Question: Drop Down navigation that I have created makes the text in li to go outside the li boundary rather than making second line.
How can I achieve so that li text goes down to next line ?

and here is my code
'''
#navigationSecond ul li ul{
visibility:hidden;
position:absolute;
width:182px;
list-style:none;
top:38px !important;
height:auto;
border-top:2px #FFF solid;
background:#FFF;
'''
}
# navigationSecond ul li ul li{
'''
float:none;
border-radius:6px;
padding:10px 0px 10px 0px;
border:#FFF 1px solid;
margin:0 !important;
height:auto;
'''
}
# navigationSecond ul li ul li a{
'''
display:block;
padding:0px 0px 0px 20px;
color:#000;
font-weight:bold;
font-size:13px;
text-shadow:#FFF 0px 1px 0px;
text-decoration:none;
overflow:auto;
height:auto;
'''
}
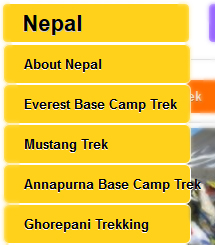
Answer: if you dont want the text goes outside the li and the li width are fixed means set a width for the li and it will be kept inside.
'''
#navigationSecond ul li{width:120px;}
'''